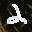
Label: 2